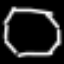
Label: octagon